Question: I have some radio buttons grouped in a form (they have the same "name" property) and I want to add boxes/borders of different colors around them.Something like this:
Example:

The code for CSS buttons:
'''
.form ul {
list-style: none;
height: 100%;
width: 100%;
margin: auto;
padding: 0;
}
ul li {
color: #4169E1;
display: block;
position: relative;
float: left;
width: 100%;
height: 50px;
}
ul li input[type=radio] {
position: absolute;
visibility: hidden;
}
ul li label {
display: block;
position: relative;
float: left;
font-weight: 300;
font-size: 1.35em;
padding: 25px 25px 25px 25px;
margin: 1px auto;
height: 30px;
z-index: 9;
cursor: pointer;
-webkit-transition: all 0.25s linear;
}
ul li:hover label {
color: #6495ED;
}
ul li .check {
display: block;
position: absolute;
border: 5px solid #4169E1;
border-radius: 100%;
height: 21px;
width: 21px;
top: 30px;
/*left: 40px;*/
z-index: 5;
transition: border .25s linear;
-webkit-transition: border .25s linear;
}
ul li:hover .check {
border: 5px solid #6495ED;
}
ul li .check::before {
display: block;
position: absolute;
content: '';
border-radius: 100%;
height: 9px;
width: 9px;
top: 1px;
right: 1px;
left: 1.05px;
bottom: 1.05px;
margin: auto;
transition: background 0.25s linear;
-webkit-transition: background 0.25s linear;
}
input[type=radio]:checked~ .check {
border: 5px solid #0000FF;
}
input[type=radio]:checked~ .check::before {
background: #0000FF;
}
input[type=radio]:checked~ label {
color: #0000FF;
}
'''
The HTML code:
'''
<form>
<ul id="radioButtons">
<li>
<input type="radio" id="editor_opt1" name="selector" value="Opt1" ></input>
<label for="editor_opt1">Option 1</label>
<div class="check" ></div>
</li>
<li>
<input type="radio" id="editor_opt2" name="selector" value="Opt2" ></input>
<label for="editor_opt2">Option 2</label>
<div class="check" ></div>
</li>
</ul>
</form>
'''
The fiddle: <URL>
(which for whatever reason is badly displaced and doesn't look like in my actual page)
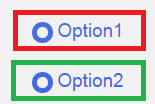
Answer: Wrap your input inside your label, then apply styling to the label.
'''
li label {
border: 3px solid red;
margin-bottom: 5px;
display: inline-block;
width: 150px;
}
li:nth-child(2) label {
border-color: green;
}
'''
'''
<form>
<ul id="radioButtons">
<li>
<label>
<input type="radio" id="editor_opt1" name="selector" value="Opt1">
Option 1
</label>
</li>
<li>
<label>
<input type="radio" id="editor_opt2" name="selector" value="Opt2">
Option 2
</label>
</li>
</ul>
</form>
'''